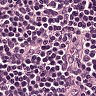
Metastatic tissue present: no